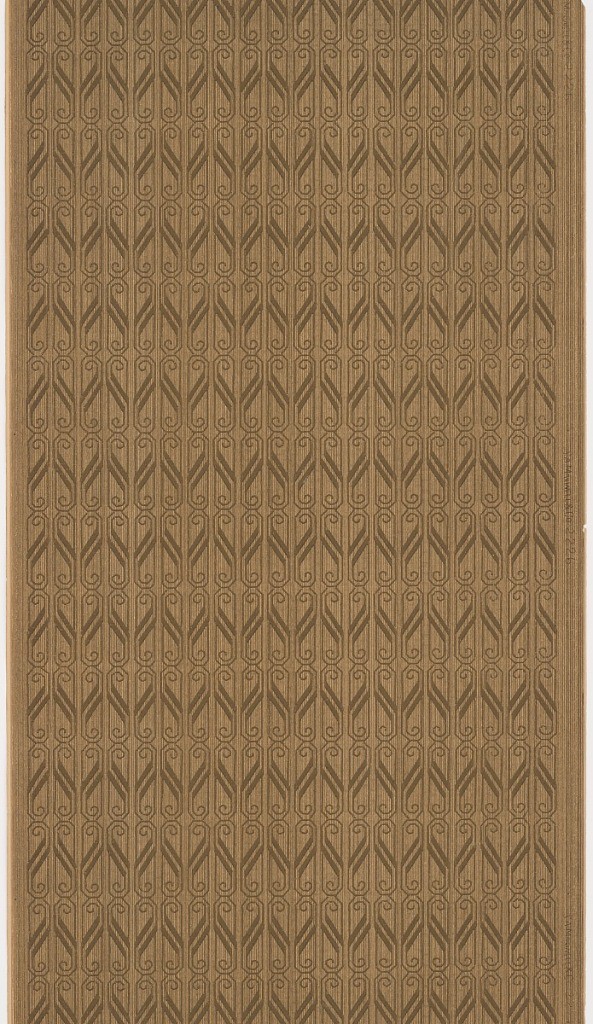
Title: Sidewall
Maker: Maxwell & Co., S.A., Chicago, Illinois, USA
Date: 1905–1915
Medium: Machine-printed paper
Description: Allover dark brown heart motifs on brown ground.